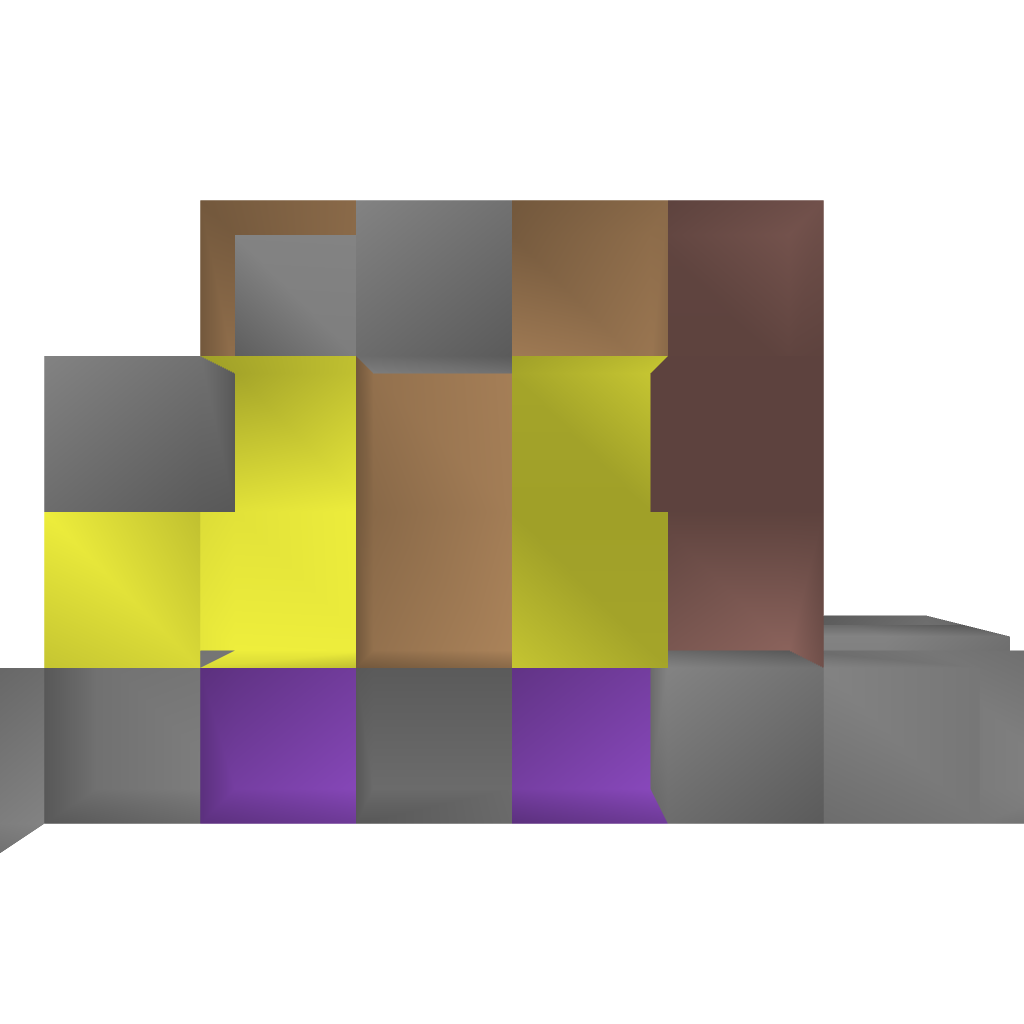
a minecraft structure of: Forklift bad low quality